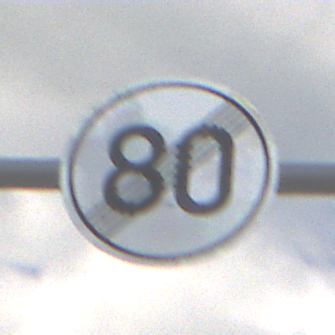
Verkehrszeichen: EndeGeschwindigkeit80
Umgebung: Outdoor, RoadRail
Tageszeit: Midday
Wetter: PartlyCloudy
Licht: Natural
Jahreszeit: NotSpecified
Kontrast: HighContrast